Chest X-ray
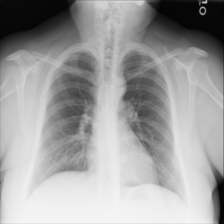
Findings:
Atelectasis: negative
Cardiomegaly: negative
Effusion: negative
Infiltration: negative
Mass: negative
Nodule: negative
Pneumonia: negative
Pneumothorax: negative
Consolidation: negative
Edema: negative
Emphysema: negative
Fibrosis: negative
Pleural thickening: negative
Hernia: negative